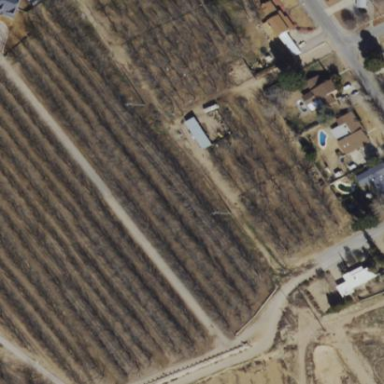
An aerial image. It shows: Orchard.